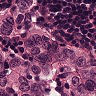
Metastatic tissue present: yes